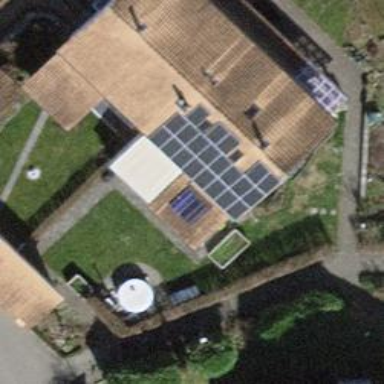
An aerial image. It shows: Solar power generator utilizing photovoltaic technology with solar photovoltaic panels.